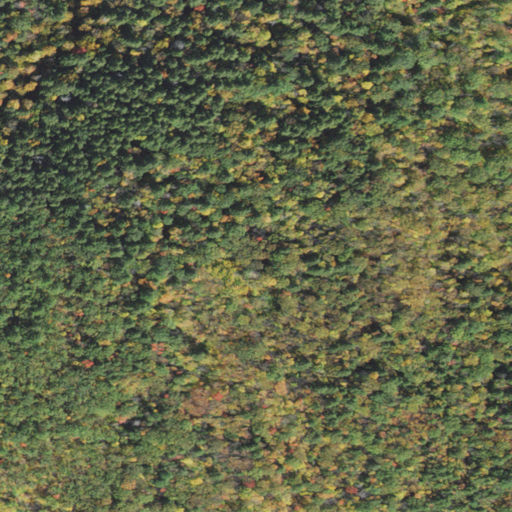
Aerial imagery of mountain in New Hampshire named Bishop Mountain containing mixed forest, deciduous forest, and evergreen forest